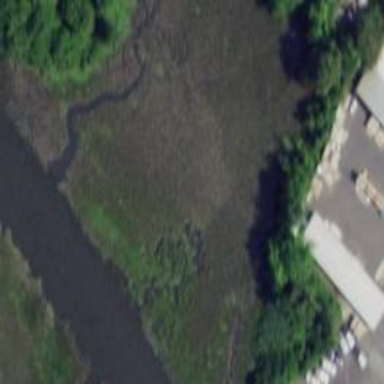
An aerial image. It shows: Marshy wetland area.